Chest X-ray. View position: AP
Patient age: 69
Patient sex: F
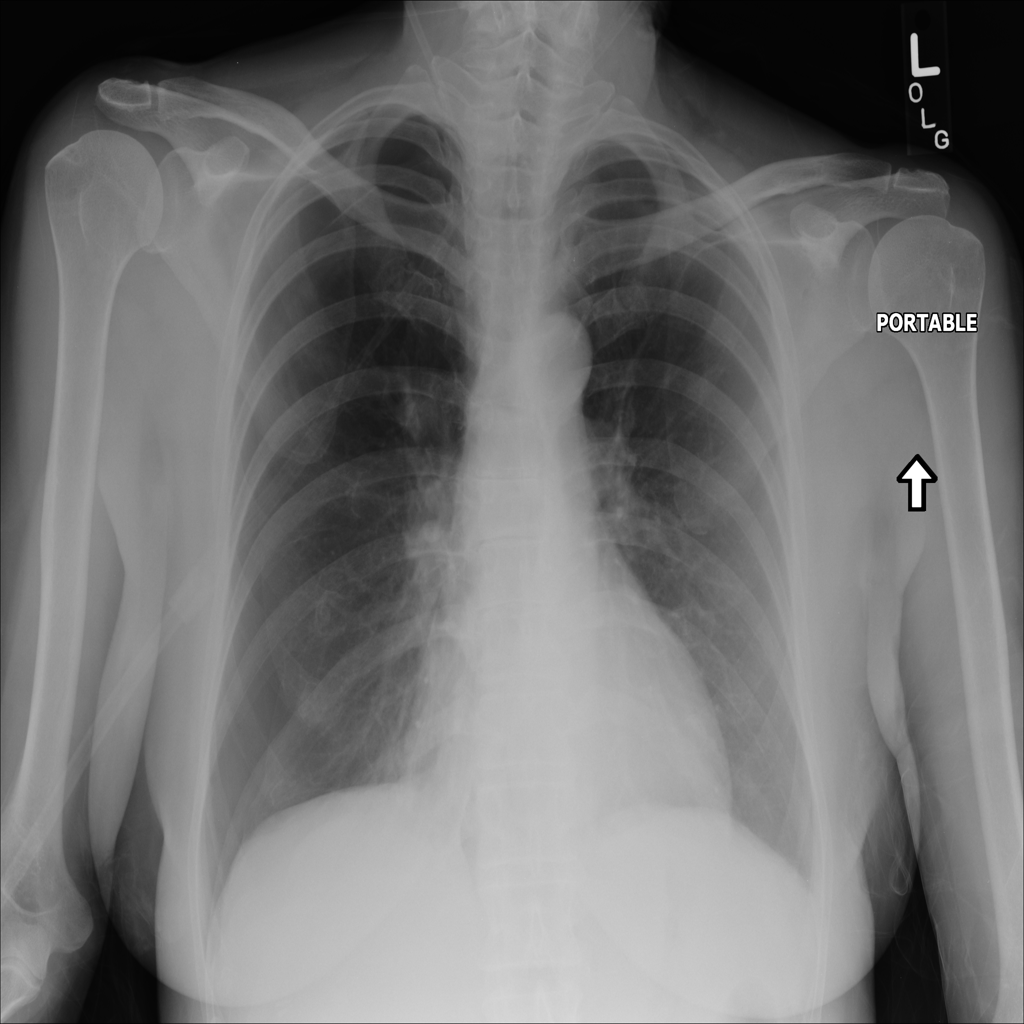
Finding: Pneumothorax